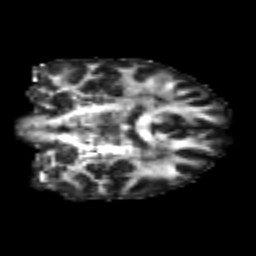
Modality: FA
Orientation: coronal
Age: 26
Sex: female
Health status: healthy
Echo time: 0.074 s